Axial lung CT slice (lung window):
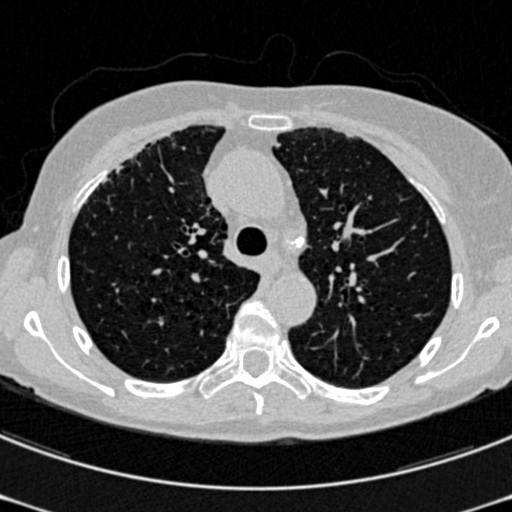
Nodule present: no